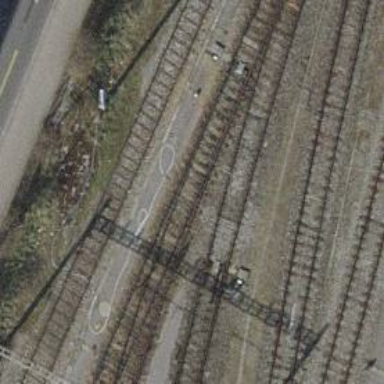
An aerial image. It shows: Railway switch.